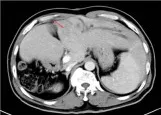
Multistage liver-enhanced CT and gadoxetate disodium-enhanced MRI scans of the liver showed that S3 and S4 occupied the liver at the first visit. The red arrow indicates an intrahepatic tumor. (C) Initiation-CT image in the period of portal vein phase.
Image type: radiology (ct)